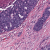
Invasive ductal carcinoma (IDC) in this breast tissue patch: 0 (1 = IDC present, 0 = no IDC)